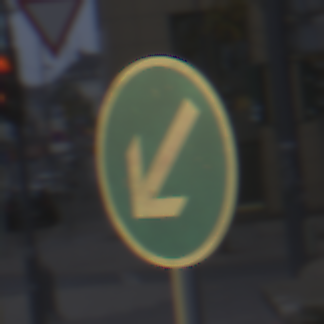
Verkehrszeichen: VorgeschriebeneVorbeifahrtLinks
Umgebung: Outdoor, Urban
Tageszeit: SunriseSunset
Wetter: PartlyCloudy
Licht: Natural
Jahreszeit: NotSpecified
Kontrast: LowContrast